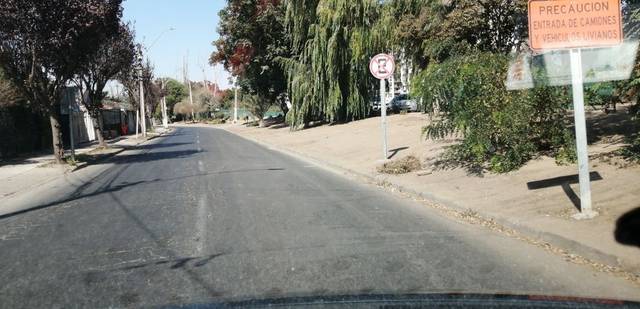
Region: Chile
Coordinates: -33.468, -70.737